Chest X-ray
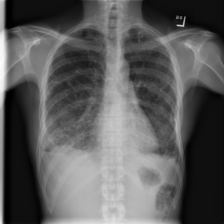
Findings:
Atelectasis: negative
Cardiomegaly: negative
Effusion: positive
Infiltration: negative
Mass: negative
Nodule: negative
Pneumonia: negative
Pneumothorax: negative
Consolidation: negative
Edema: negative
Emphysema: negative
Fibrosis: negative
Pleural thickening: negative
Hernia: negative